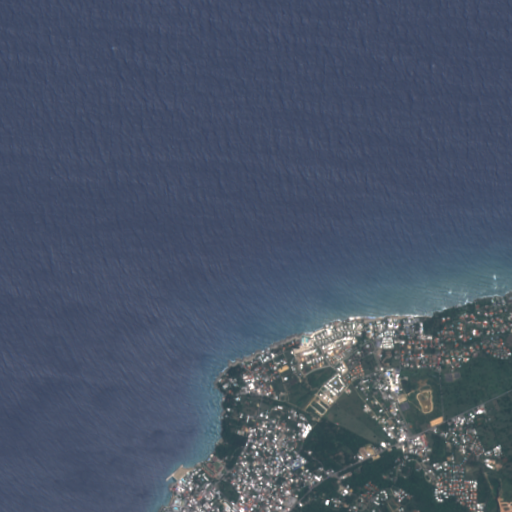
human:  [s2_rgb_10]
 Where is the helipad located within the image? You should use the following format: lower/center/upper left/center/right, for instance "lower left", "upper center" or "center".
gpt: The helipad is located in the lower center of the image.
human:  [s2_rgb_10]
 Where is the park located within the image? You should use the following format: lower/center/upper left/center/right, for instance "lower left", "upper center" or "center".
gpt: The park is located in the lower right of the image.
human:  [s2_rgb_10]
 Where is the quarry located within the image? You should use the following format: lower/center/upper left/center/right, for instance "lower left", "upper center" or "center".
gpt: There is no quarry in the image.